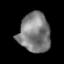
Tissue: lung
Cell type: Epithelial cells
Senescence score: 0.1982
Nuclear area (px): 1195
Mean DAPI intensity: 126.921